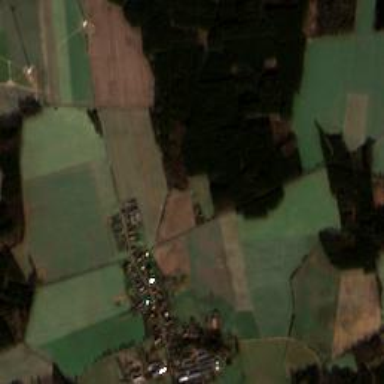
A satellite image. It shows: Picturesque farmland scene.